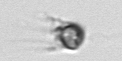
Label: Apedinella